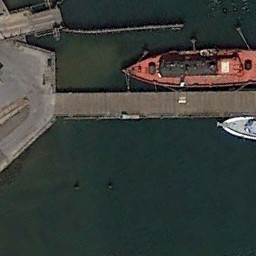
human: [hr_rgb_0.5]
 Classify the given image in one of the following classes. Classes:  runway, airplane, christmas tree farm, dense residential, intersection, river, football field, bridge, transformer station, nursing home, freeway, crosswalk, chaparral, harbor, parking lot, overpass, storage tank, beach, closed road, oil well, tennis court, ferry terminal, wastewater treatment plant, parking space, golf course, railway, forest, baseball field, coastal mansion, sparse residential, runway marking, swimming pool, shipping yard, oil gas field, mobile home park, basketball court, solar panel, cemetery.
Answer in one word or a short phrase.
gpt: ferry terminal